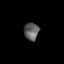
Tissue: lung
Cell type: Endothelial cells
Senescence score: 0.2284
Nuclear area (px): 259
Mean DAPI intensity: 93.915